Question: I'm trying to make a game where you first only see the shadows of the objects, and as soon as you jump on it, it should make the object visible. Does anyone know how to do that?
Screnshot from Game:

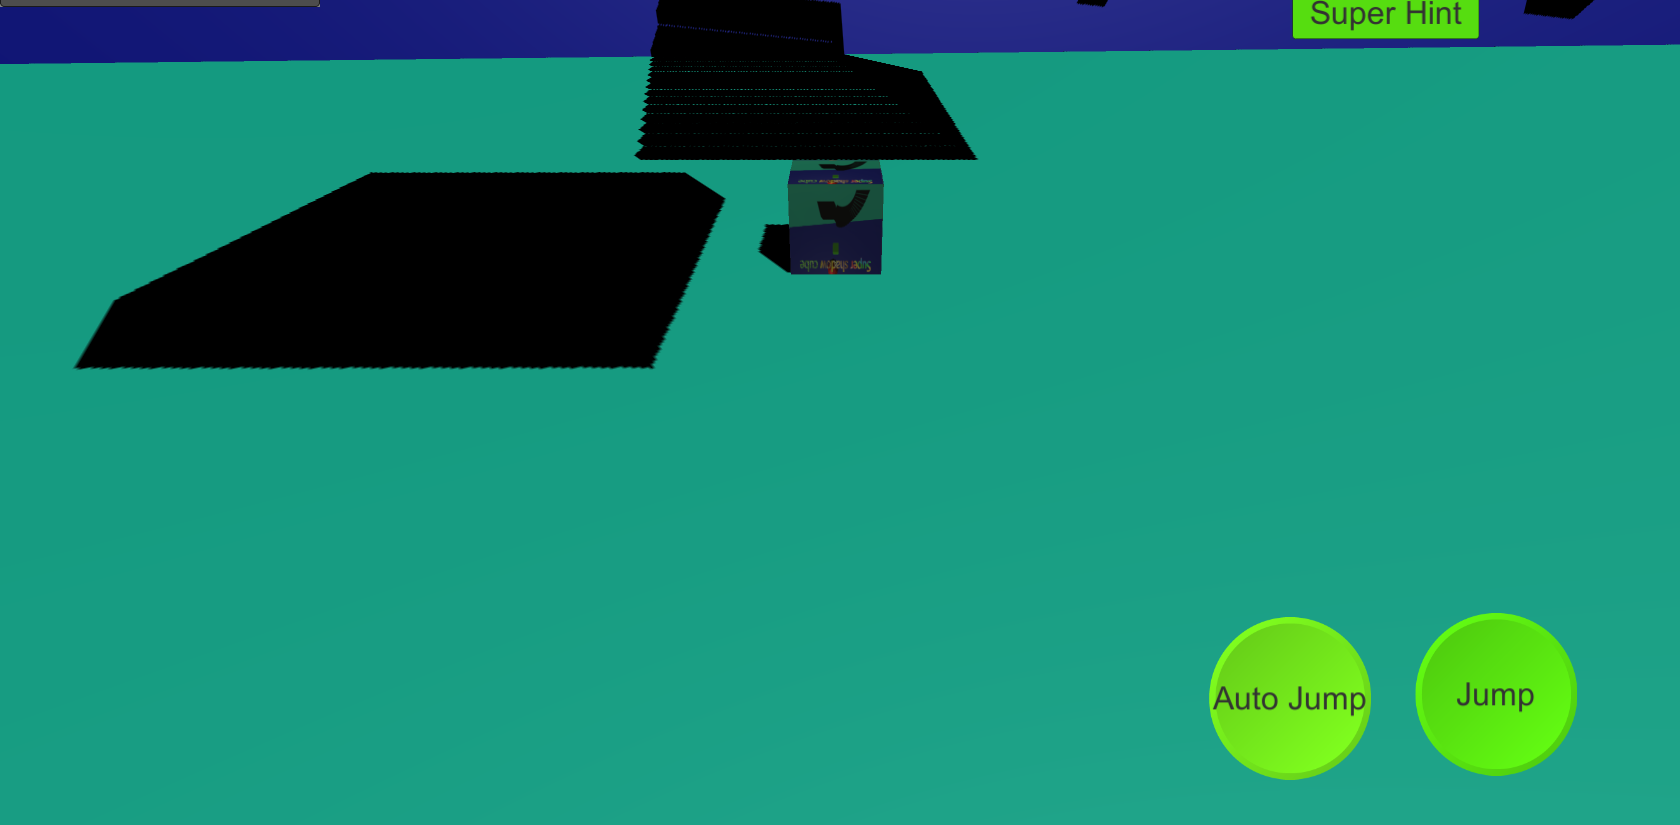
Answer: Add a "Player" tag to your player.
Your code for the objects would probably look something like this:
'''
// SerializeField means that the variable will show up in the inspector
private MeshRenderer renderer; // The Mesh Renderer is the component that makes objects visible
private void Start()
{
renderer = GetComponent<MeshRenderer>(); // Get the Mesh Renderer that is attached to this GameObject
renderer.enabled = false; // Disable the renderer so that it is invisisble
}
private void OnCollisionEnter(Collision other) // When the object collides with something
{
if (other.gameObject.CompareTag("Player")) // See if the GameObject that we collided with has the tag "Player"
{
renderer.enabled = true; // Enable the renderer, making the GameObject invisible
}
}
'''
Or:
'''
private MeshRenderer renderer; // The Mesh Renderer is the component that makes objects visible
[SerializeField] Material invisibleMaterial; // A invisible material
[SerializeField] Material defaultMaterial; // The default, visible material
private void Start()
{
renderer = GetComponent<MeshRenderer>(); // Get the Mesh Renderer that is attached to this GameObject
renderer.material = invisibleMaterial; // Sets the material of the object to the invisible on, rendering it invisible
}
private void OnCollisionEnter(Collision other) // When the object collides with something
{
if (other.gameObject.CompareTag("Player")) // See if the GameObject that we collided with has the tag "Player"
{
renderer.material = defaultMaterial; // Sets the material to the default material
}
}
'''